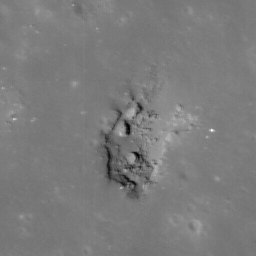
Pit: Copernicus 24
Host crater: Copernicus
Host type: impact_melt
Lunar coordinates: latitude 10.181, longitude 340.481